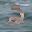
Label: 2